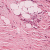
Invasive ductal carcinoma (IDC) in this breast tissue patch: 1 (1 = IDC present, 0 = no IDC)